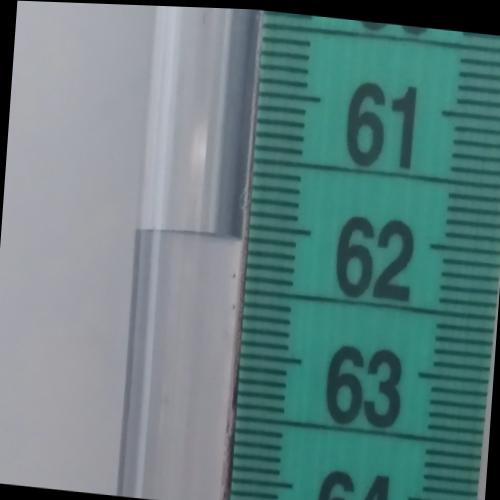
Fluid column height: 62.1 cm